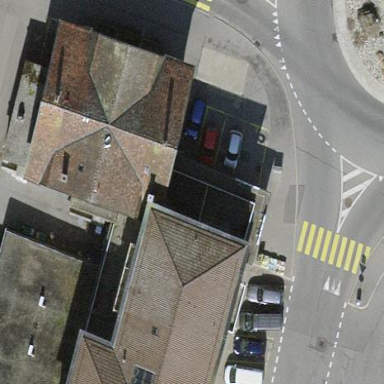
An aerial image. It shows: Supermarket located in building.